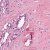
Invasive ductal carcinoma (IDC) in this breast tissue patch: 1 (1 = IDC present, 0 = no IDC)